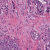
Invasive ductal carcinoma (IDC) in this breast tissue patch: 1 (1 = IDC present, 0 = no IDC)